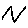
Label: zigzag